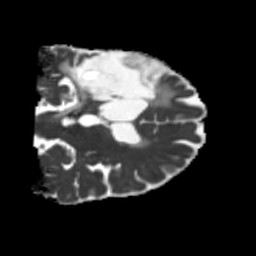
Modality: MD
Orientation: coronal
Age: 60
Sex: male
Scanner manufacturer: siemens
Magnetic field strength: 3 T
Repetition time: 5.25 s
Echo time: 0.08 s